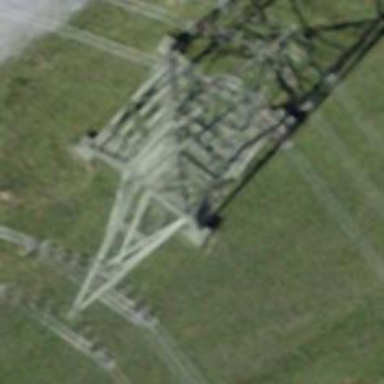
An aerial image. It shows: Power tower.